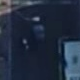
Vehicle type: Car